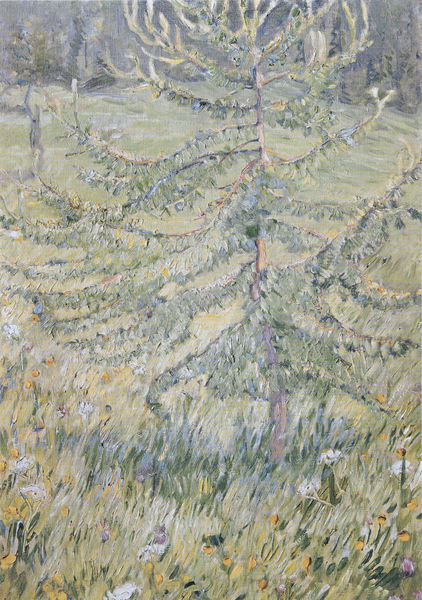
Titel: Lärchenbäumchen
Künstler: Franz Marc
Standort: Köln
Institution: Museum Ludwig
Schlagwörter: baum, blau, blätter, gemälde, schatten, weiß, bäume, gelb, grün, impressionismus, landschaft, ocker, äste, bewegung, blumen, braun, hell, licht, pastell, zeichnung, blüten, gras, rot, wiese, beige, expressionismus, malerei, öl, ast, baumstamm, gräser, halme, morgen, natur, stamm, weide, zweige, pastos, sonne, gold, spitzen, pflanzen, rosa, wald, zart, garten, löwenzahn, sommer, ruhe, dunkelgrün, dunst, lila, nebel, violett, van gogh, ölgemälde, tau, duktus, detail, um 1900, allein, dünn, hoch, blumenwiese, butterblumen, dotterblume, frühling, grashalme, striche, waldrand, lovis corinth, dürr, geld, draußen, lichtung, konturen, tupfen, fichte, nadelbaum, tanne, landschaftsbild, verschwommen, kiefer, tannenbaum, impresionismus, aussen, pinselstriche, grünfläche, nadeln, frühjahr, weich, wiesenblumen, gänseblümchen, gelbgrün, grüngelb, stämmchen, weise, krumm, eins, weihnachten, pastel, rhythmus, gestrichelt, lärche, butterblümchen, dunktus, föhre, triebe, wiesenschaumkraut, n, schafgabe, nädel